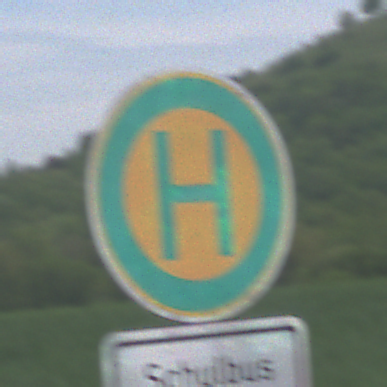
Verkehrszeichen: Haltestelle
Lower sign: ZeitangabenMitBeschraenkungAufWochentage5
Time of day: Midday
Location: Outdoor (RoadRail)
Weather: PartlyCloudy
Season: NotSpecified
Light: Natural